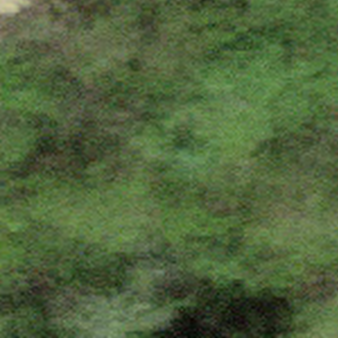
Label: other